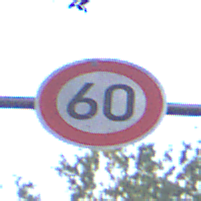
Verkehrszeichen: Geschwindigkeit60
Umgebung: Outdoor, Urban
Tageszeit: SunriseSunset
Wetter: Clear
Licht: Natural
Jahreszeit: NotSpecified
Kontrast: LowContrast